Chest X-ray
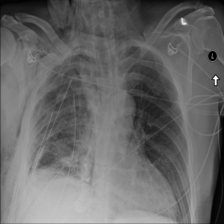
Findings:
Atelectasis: negative
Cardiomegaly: negative
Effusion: negative
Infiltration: negative
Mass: negative
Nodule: negative
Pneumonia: negative
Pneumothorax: positive
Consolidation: negative
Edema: negative
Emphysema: negative
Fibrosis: negative
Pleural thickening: negative
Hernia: negative